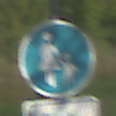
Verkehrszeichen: Gehweg
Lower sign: HinweisDurchVerbaleAngabe2
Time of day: MorningAfternoon
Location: Outdoor (Nature)
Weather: Clear
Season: NotSpecified
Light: Natural